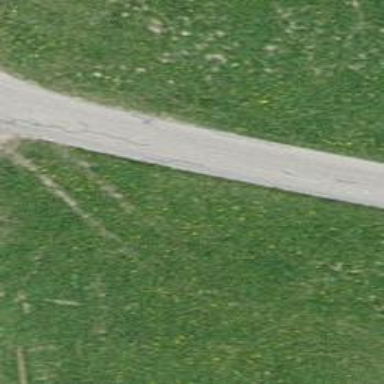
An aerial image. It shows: Paved service road with grade1 tracktype.